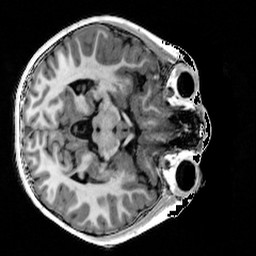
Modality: T1w
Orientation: axial
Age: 10
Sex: male
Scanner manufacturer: siemens
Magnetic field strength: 3 T
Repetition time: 4 s
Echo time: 0.00289 s